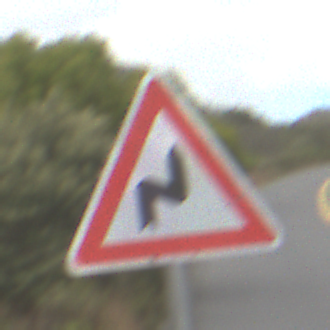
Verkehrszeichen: DoppelkurveRechts
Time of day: Midday
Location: Outdoor (Nature)
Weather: Overcast
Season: NotSpecified
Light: Natural